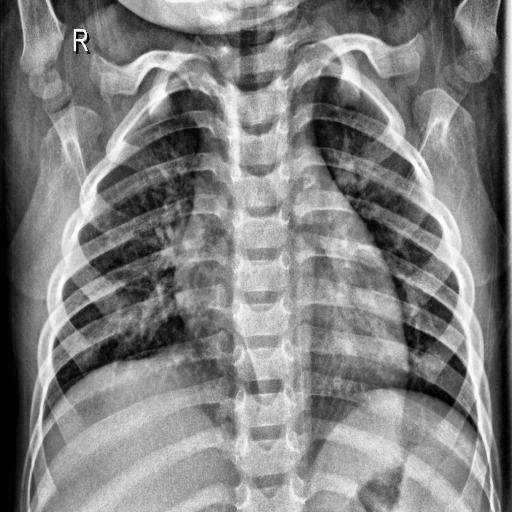
Finding: NORMAL